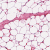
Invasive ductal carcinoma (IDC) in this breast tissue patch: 0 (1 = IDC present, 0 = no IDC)